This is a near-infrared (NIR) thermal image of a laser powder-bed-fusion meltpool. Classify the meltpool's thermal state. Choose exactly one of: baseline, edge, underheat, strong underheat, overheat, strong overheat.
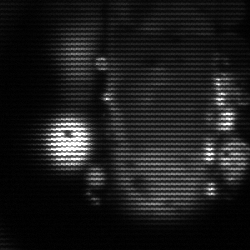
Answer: strong underheat